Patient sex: M
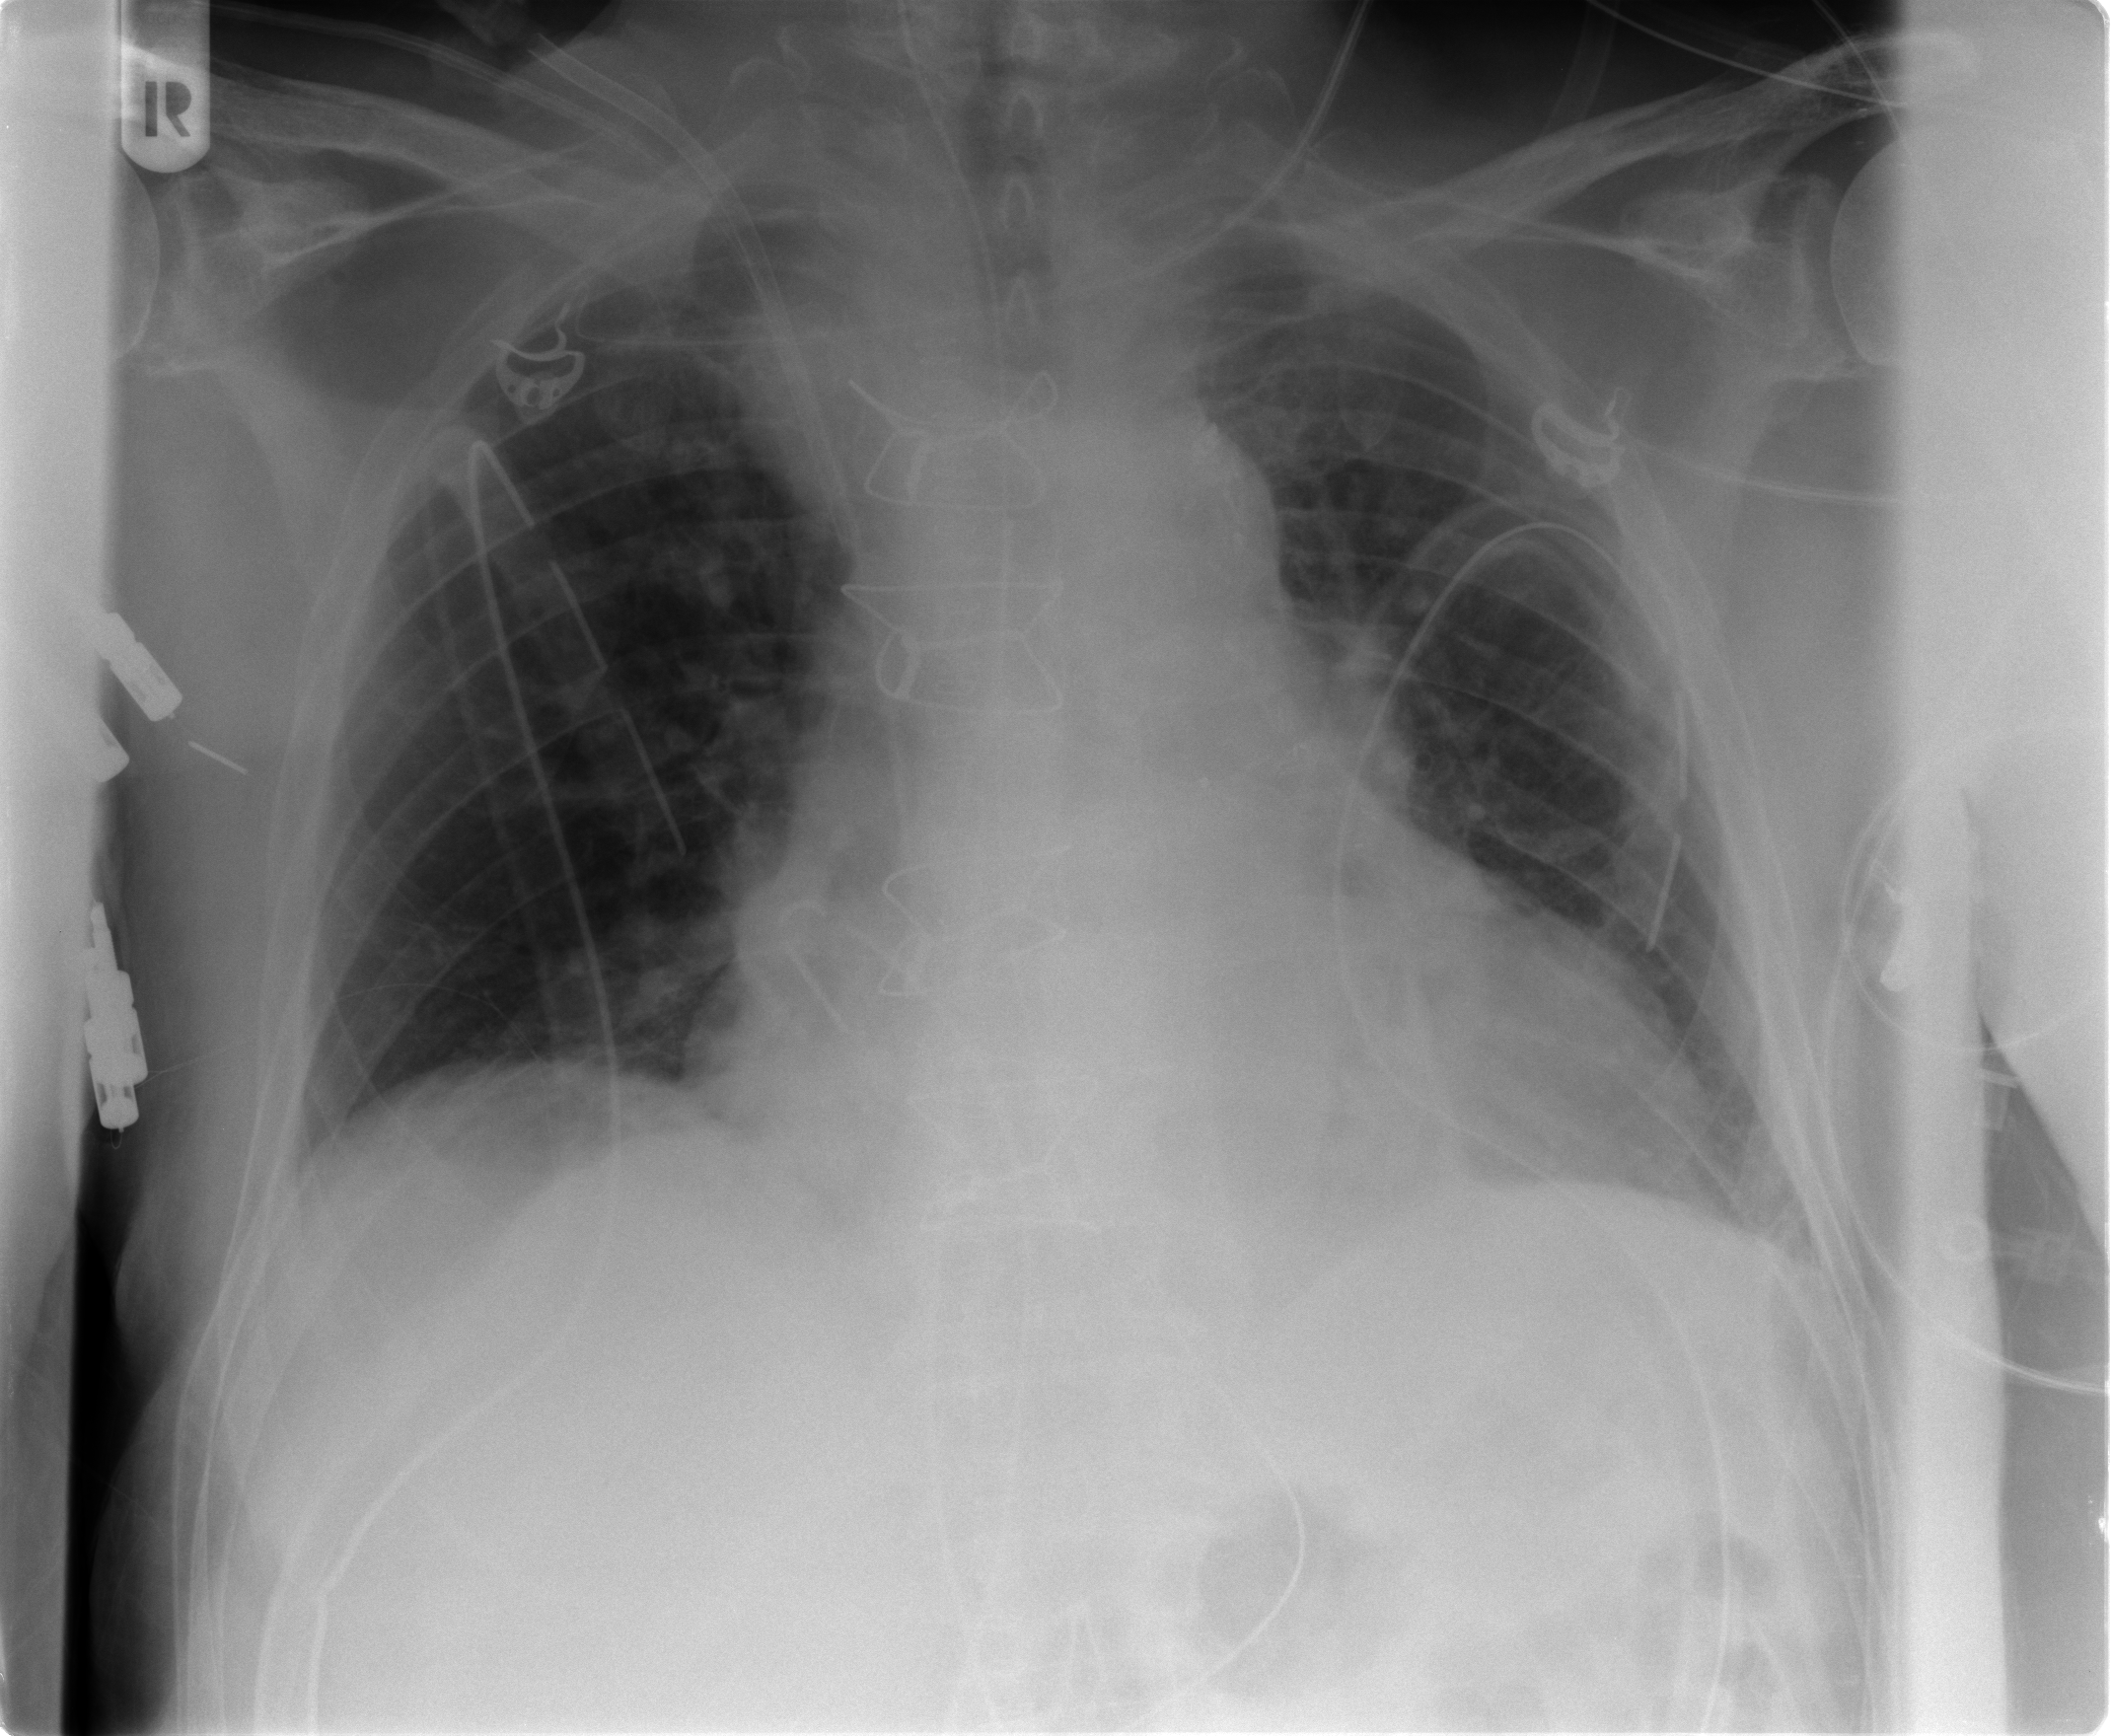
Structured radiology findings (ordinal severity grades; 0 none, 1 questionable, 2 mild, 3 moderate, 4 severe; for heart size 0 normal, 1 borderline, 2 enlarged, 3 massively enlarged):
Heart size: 2
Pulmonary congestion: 2
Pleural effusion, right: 1
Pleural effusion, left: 1
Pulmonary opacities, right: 0
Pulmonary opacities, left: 0
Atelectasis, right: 2
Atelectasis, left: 2